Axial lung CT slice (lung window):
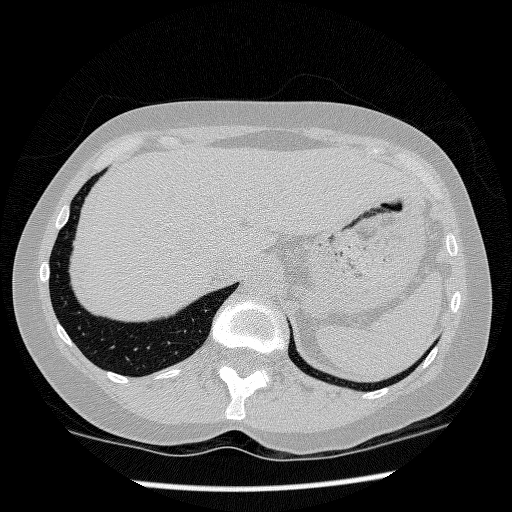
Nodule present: no